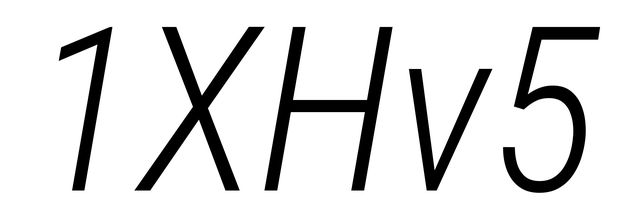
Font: Roboto-Italic_Condensed_Light_Italic